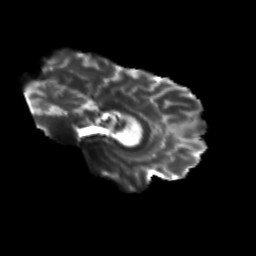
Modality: T2w
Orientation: sagittal
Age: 36
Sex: male
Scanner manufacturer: siemens
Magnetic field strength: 3 T
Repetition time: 3.5 s
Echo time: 0.104 s